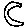
Label: moon